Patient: sex F, age 68
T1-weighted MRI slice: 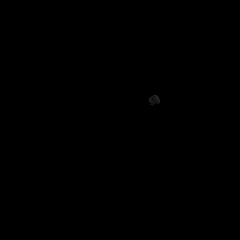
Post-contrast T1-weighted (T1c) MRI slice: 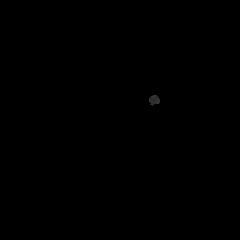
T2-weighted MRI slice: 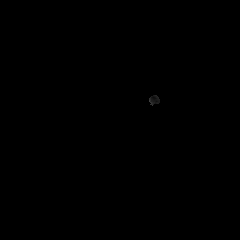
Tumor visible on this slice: no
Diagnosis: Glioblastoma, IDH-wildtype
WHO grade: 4